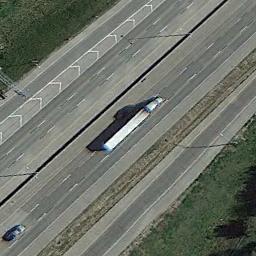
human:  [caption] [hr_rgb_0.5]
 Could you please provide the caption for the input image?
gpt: The telegraph pole cast a shadow on the highway .

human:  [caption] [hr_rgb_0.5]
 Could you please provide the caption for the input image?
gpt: There are large green lawns around the freeway and there are two cars on the freeway .

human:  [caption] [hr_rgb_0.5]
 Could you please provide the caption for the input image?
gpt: A straight freeway and a small road go through the lawn and two cars are driving on the freeway .

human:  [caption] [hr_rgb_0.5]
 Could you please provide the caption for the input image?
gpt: The freeway goes through the grass with two cars .

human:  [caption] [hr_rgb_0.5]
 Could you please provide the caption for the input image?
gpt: There are lawns beside the freeway with two cars .